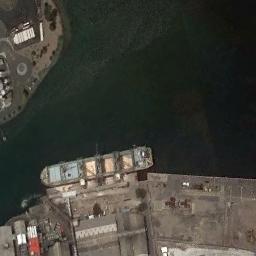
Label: ship